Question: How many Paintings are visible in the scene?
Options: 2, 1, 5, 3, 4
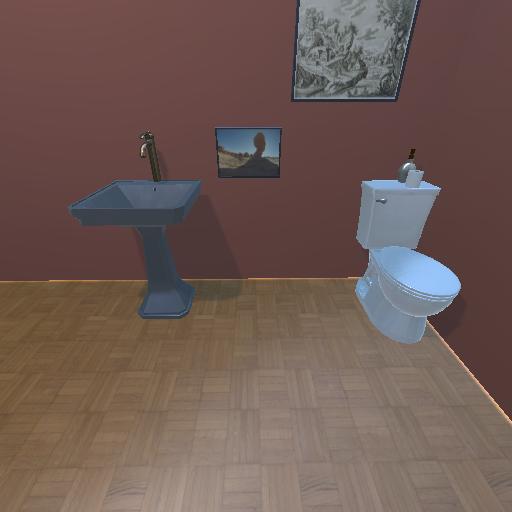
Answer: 2